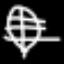
Label: leaf